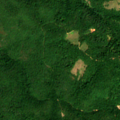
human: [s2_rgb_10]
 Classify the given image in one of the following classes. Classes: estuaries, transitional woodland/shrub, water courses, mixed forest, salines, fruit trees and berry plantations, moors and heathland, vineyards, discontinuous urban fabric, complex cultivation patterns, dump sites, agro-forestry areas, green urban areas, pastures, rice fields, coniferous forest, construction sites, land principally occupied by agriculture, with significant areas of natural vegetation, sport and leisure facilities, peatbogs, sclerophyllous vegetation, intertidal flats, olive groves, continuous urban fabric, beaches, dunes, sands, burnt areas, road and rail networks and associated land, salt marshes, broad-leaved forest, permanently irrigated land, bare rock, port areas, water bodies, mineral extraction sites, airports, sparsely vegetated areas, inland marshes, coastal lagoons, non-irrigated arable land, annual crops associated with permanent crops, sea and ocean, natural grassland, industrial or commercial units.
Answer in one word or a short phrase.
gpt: broad-leaved forest, transitional woodland/shrub